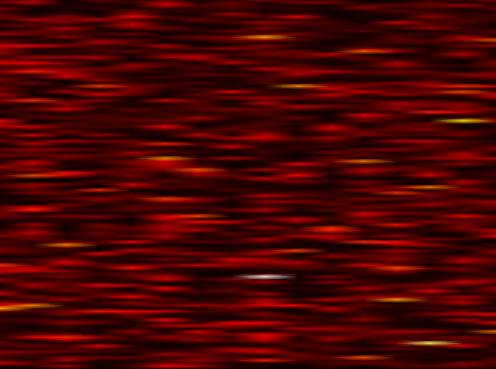
Label: WOLA